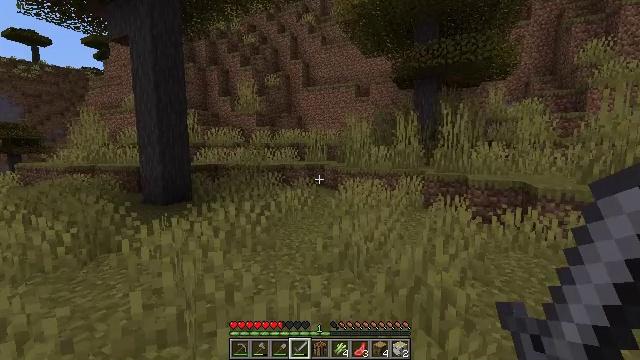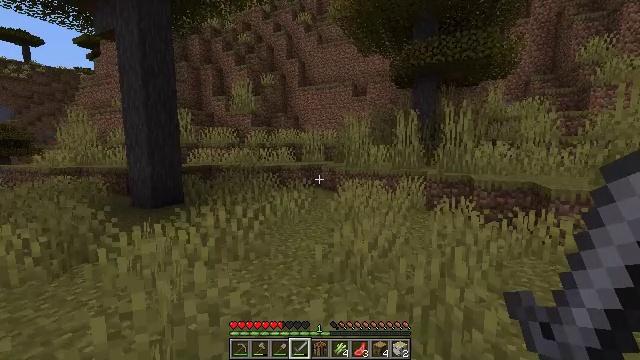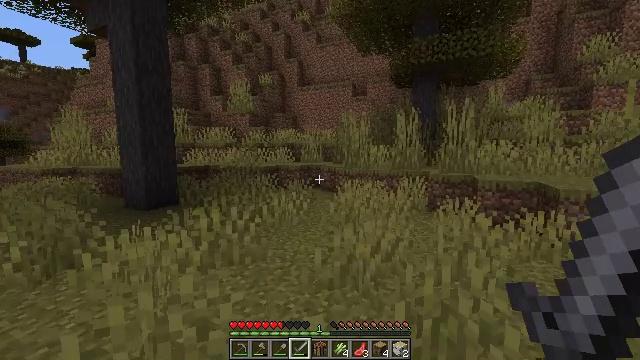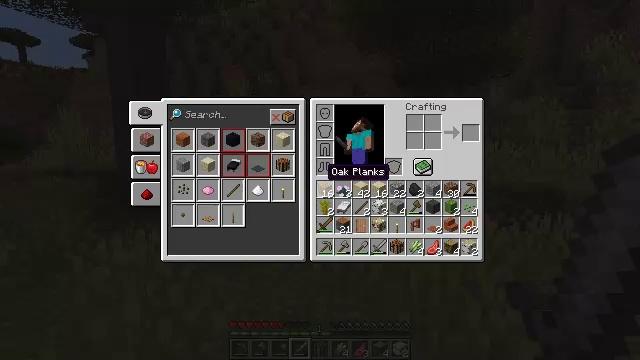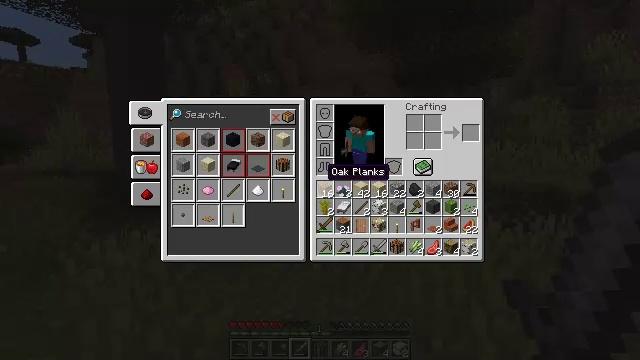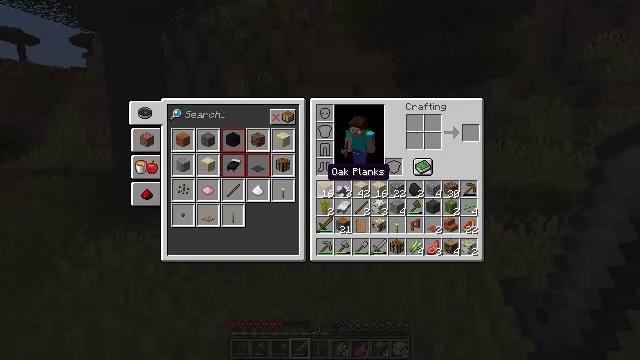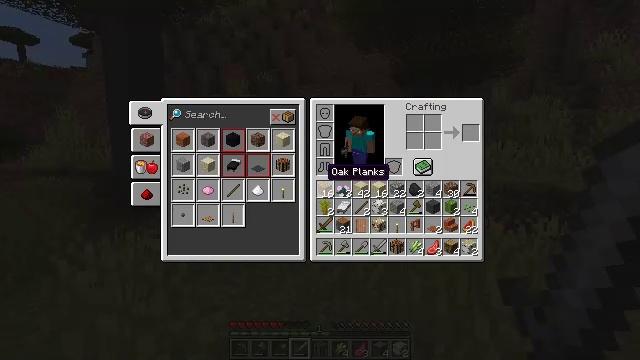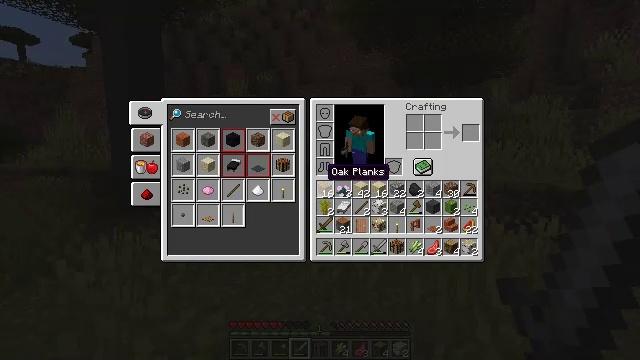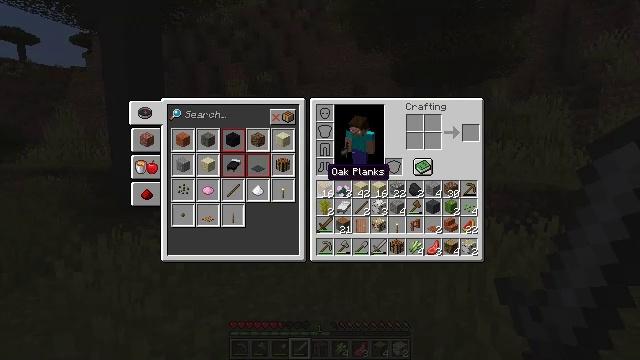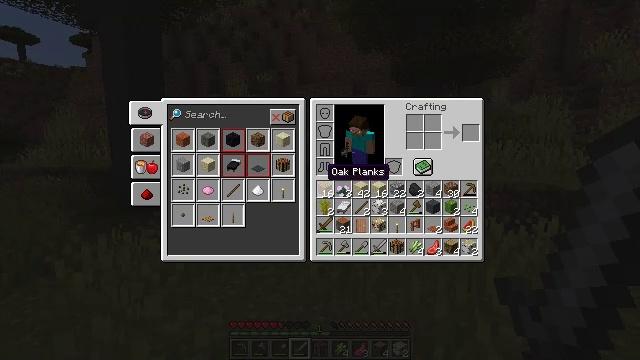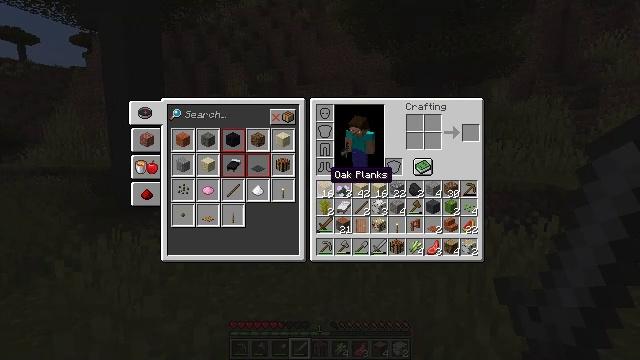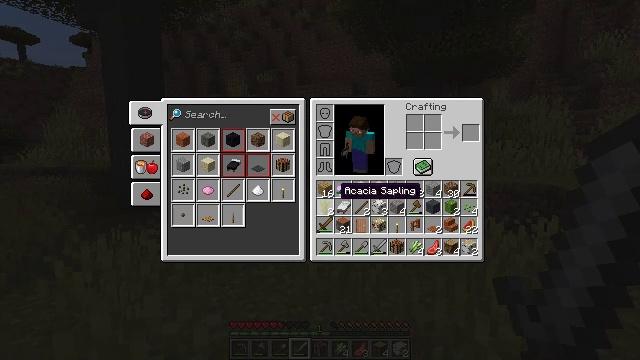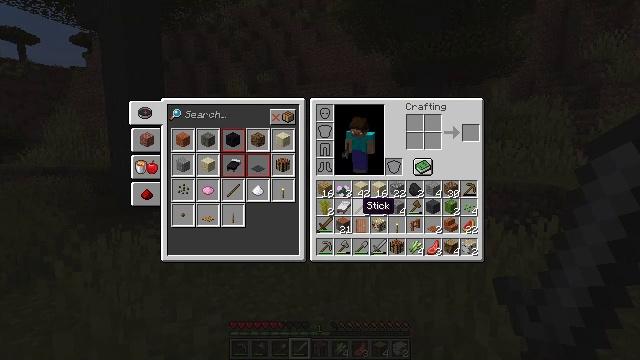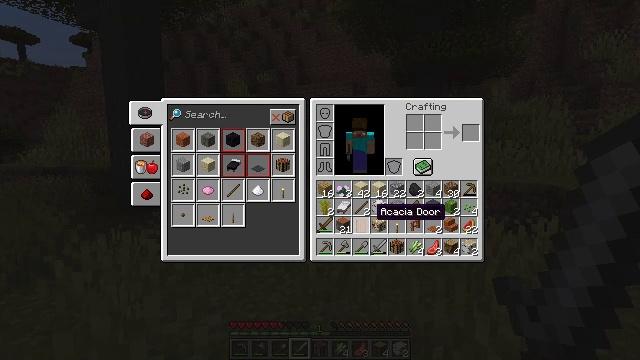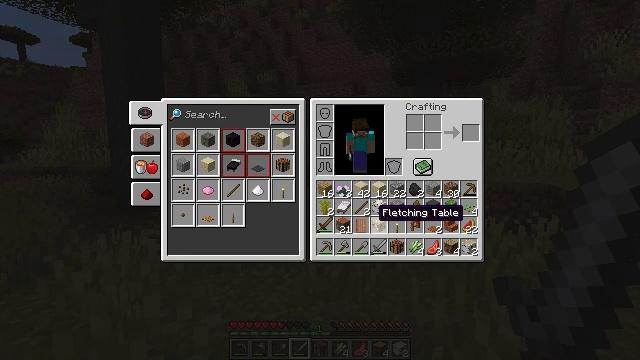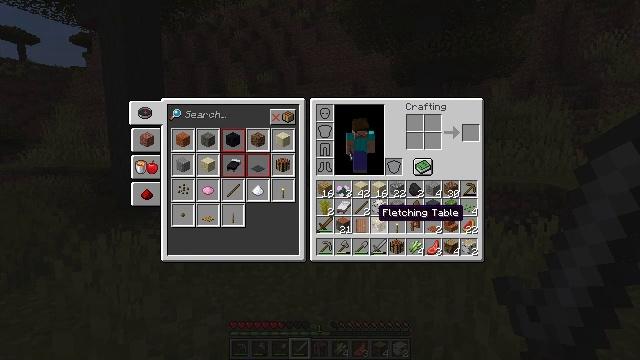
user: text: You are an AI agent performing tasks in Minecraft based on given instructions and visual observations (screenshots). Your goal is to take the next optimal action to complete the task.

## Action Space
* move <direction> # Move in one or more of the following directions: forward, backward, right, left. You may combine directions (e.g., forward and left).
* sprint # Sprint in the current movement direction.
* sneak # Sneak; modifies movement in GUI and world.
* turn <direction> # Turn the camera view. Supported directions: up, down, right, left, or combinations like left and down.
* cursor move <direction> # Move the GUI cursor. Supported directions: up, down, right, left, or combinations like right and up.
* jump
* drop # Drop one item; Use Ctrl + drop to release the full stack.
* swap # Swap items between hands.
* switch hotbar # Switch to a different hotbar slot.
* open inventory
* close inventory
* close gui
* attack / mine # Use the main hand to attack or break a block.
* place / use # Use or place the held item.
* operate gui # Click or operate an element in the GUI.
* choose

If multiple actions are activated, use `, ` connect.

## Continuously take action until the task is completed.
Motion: motion action
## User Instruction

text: Remove acacia stairs from the inventory.
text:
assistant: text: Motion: move forward
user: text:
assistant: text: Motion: move forward
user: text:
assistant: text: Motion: move forward, open inventory
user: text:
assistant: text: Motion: move forward, open inventory
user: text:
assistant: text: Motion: move forward, open inventory
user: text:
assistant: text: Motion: move forward
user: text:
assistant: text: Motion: no_op
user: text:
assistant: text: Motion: no_op
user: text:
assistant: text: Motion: no_op
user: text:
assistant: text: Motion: no_op
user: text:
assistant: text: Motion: cursor move right and down
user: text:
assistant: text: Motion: cursor move right and down
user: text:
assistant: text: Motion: cursor move right
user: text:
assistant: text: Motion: no_op
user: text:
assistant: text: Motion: no_op
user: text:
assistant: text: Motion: no_op
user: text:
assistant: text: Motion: cursor move right
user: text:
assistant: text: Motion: cursor move right
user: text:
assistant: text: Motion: no_op
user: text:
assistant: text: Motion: no_op
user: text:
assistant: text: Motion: no_op
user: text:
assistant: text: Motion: no_op
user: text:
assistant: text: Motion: no_op
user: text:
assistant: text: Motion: cursor move left
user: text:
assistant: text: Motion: cursor move left
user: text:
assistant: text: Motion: cursor move left
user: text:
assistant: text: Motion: no_op
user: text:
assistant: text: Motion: no_op
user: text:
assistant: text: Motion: no_op
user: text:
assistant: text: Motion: no_op